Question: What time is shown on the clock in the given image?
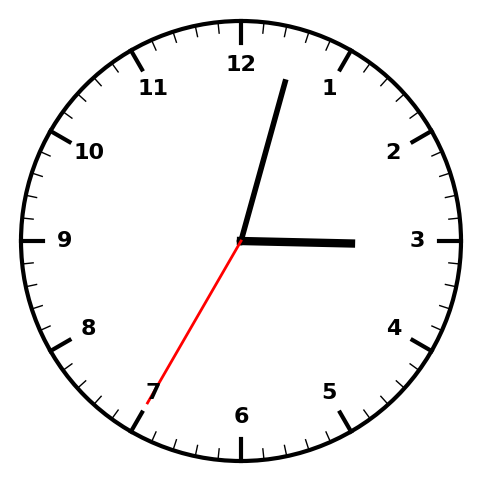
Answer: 03:02:35